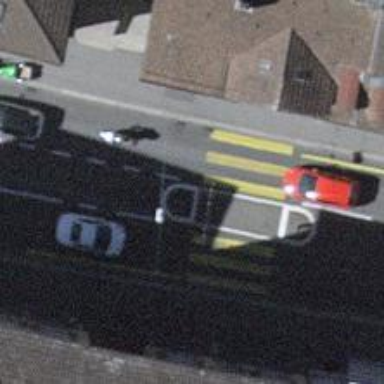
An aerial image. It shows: Uncontrolled zebra crossing with pedestrian island.